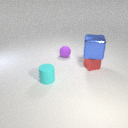
small cyan rubber cylinder to the left of small red metal cube